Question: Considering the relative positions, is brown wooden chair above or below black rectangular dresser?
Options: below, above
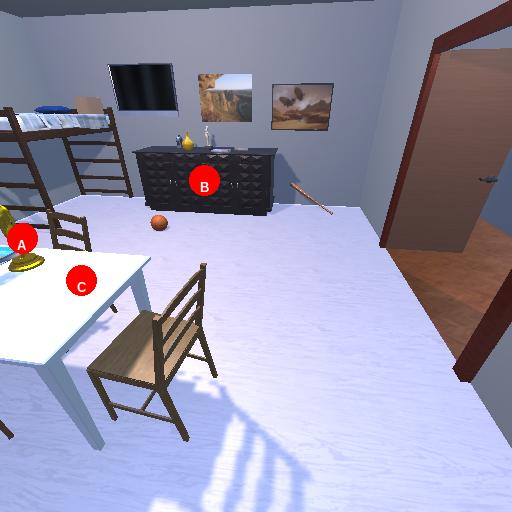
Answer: below